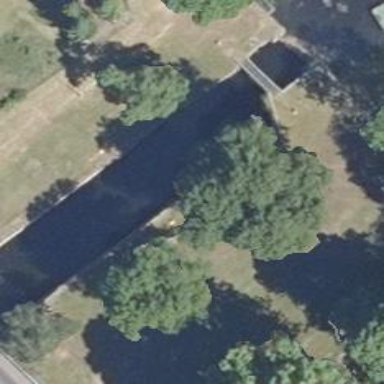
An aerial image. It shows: Lock on waterway.